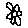
Label: flower